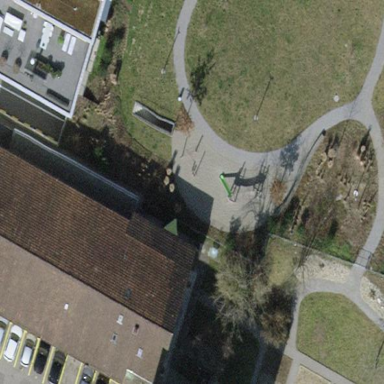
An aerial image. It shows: Playground area for leisure land.